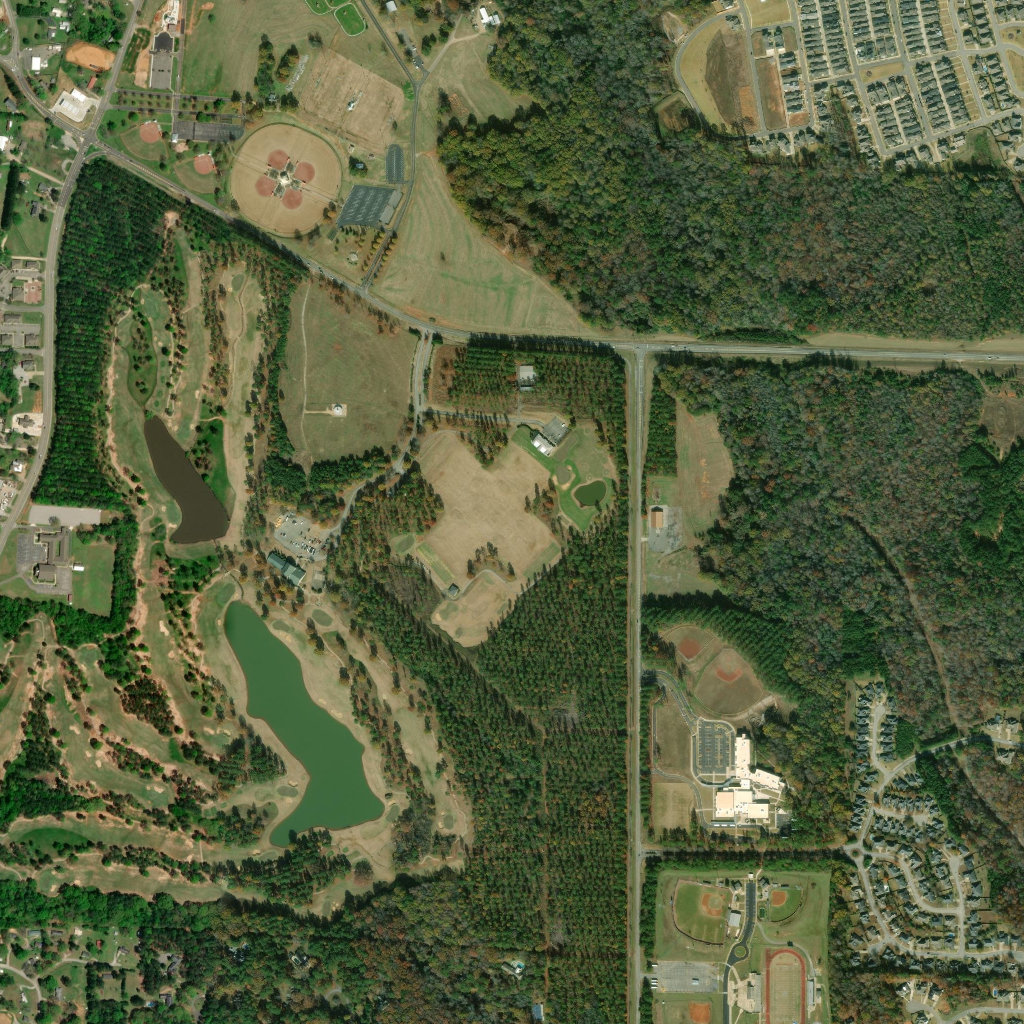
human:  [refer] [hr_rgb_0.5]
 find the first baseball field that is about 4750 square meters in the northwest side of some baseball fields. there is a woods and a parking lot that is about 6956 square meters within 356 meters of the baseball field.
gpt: <box>[[11, 11, 16, 16, 0]]</box>